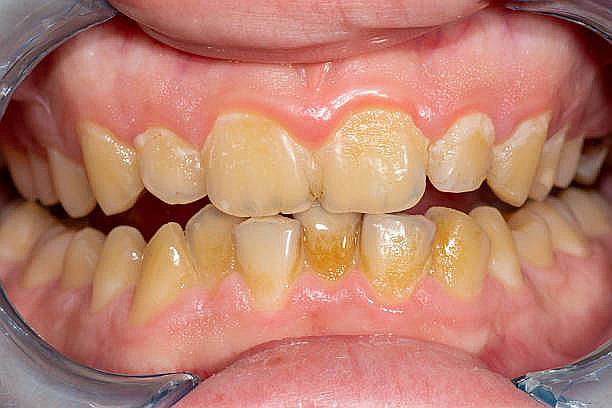
Condition: Calculus